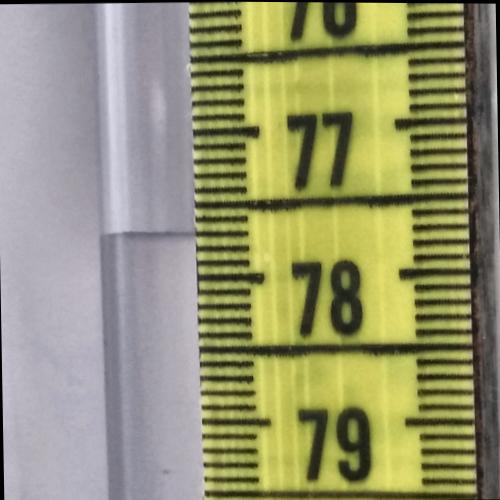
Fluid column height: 77.7 cm